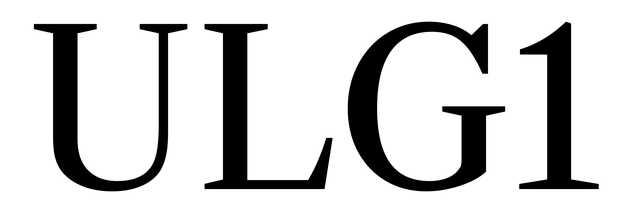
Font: LibreCaslonText_Regular